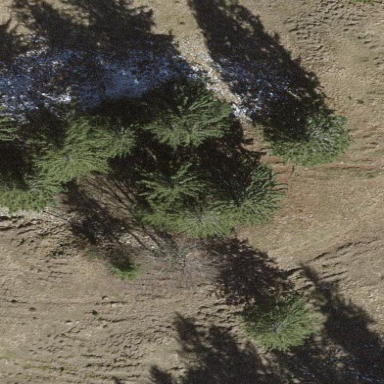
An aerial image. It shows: Evergreen forest with needle-leaved trees.